Question: Given the following four-coloring problem graph, where part of the region has been pre-colored, how many coloring combinations are there for the remaining region?
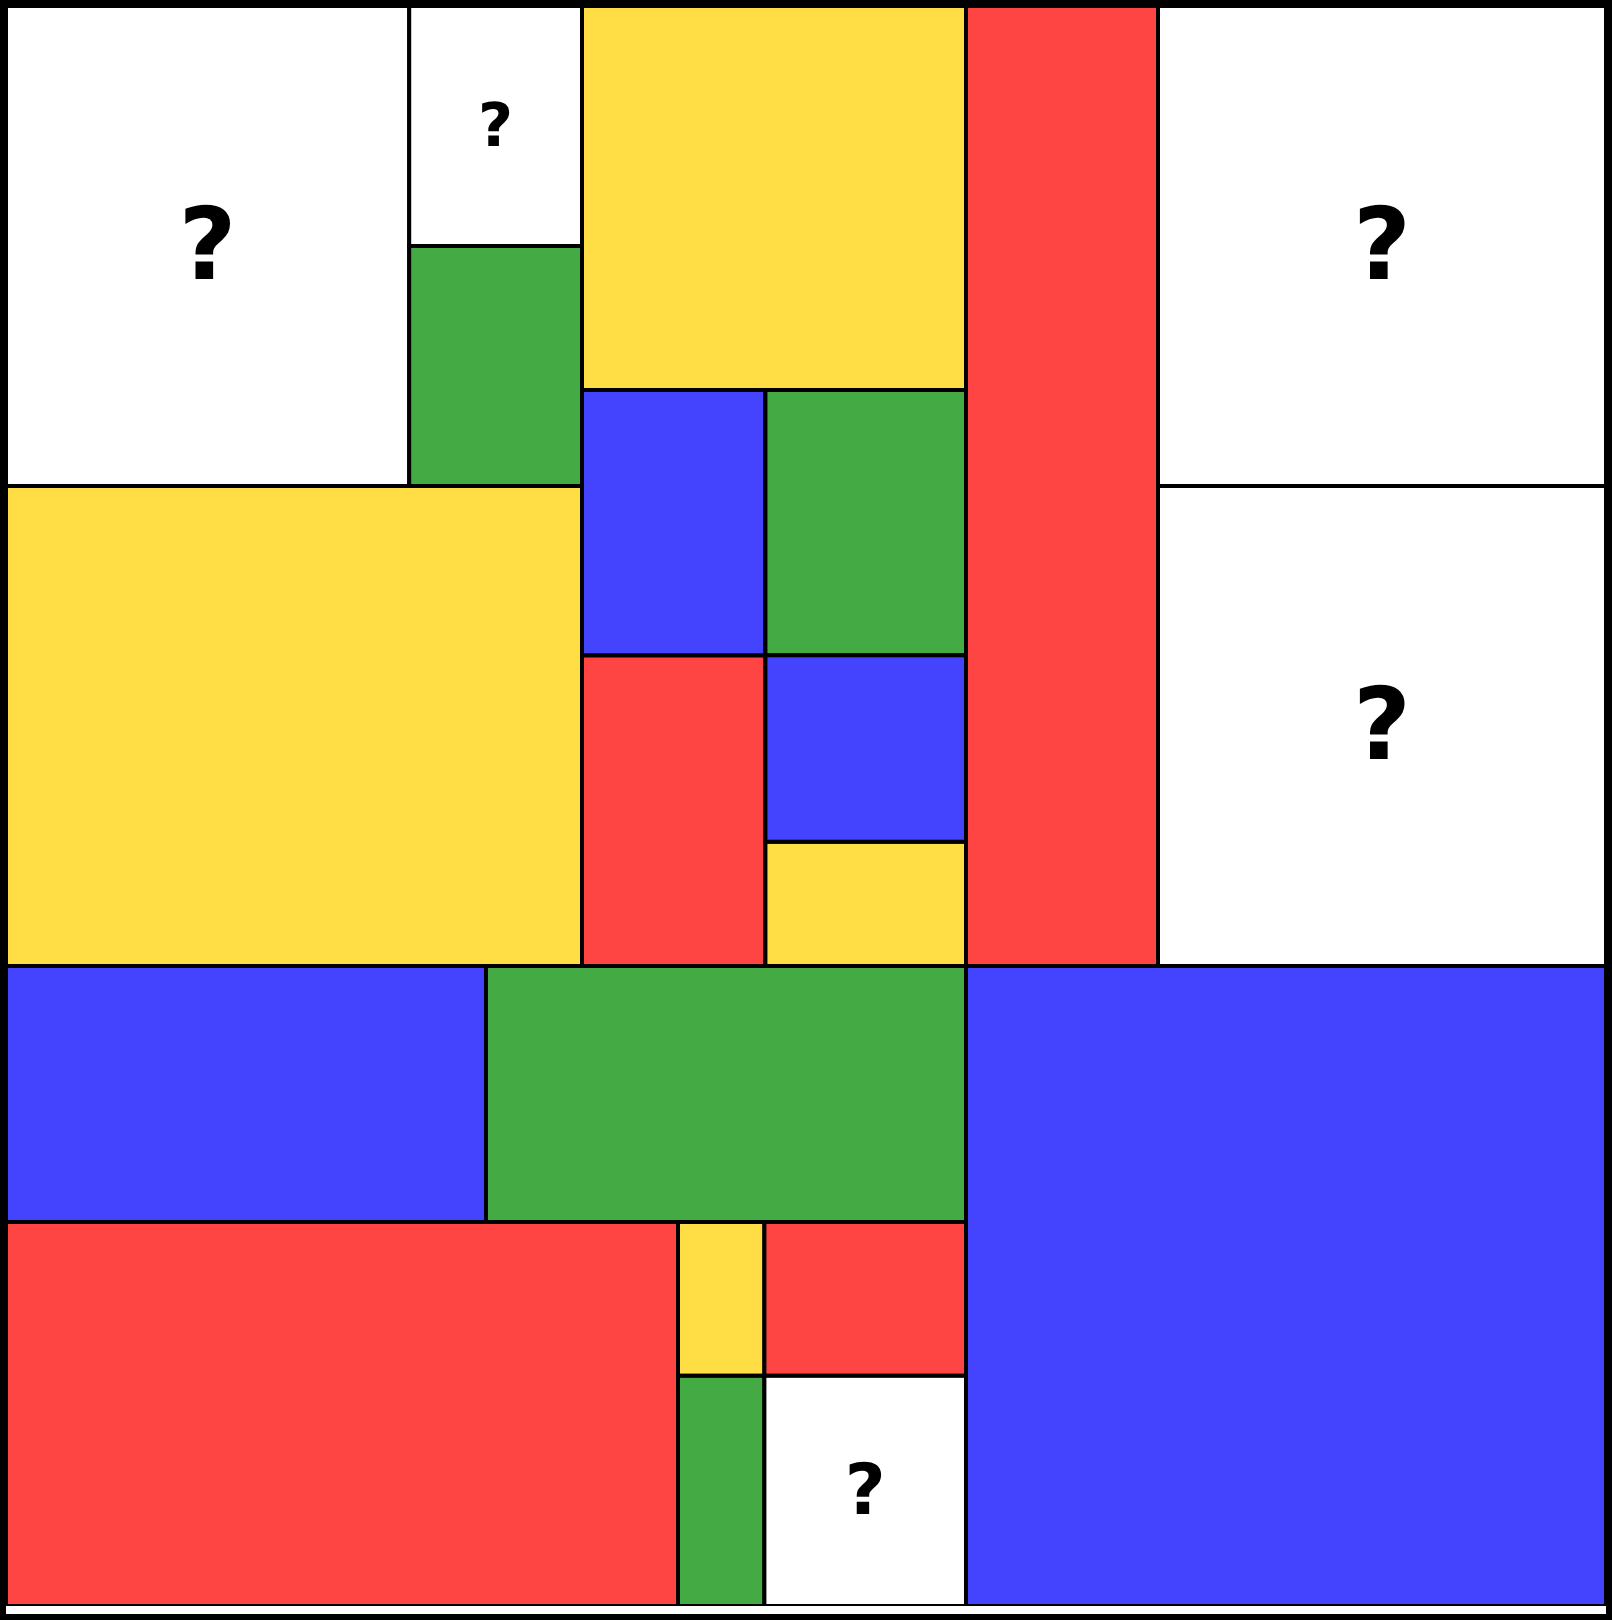
Answer: 8